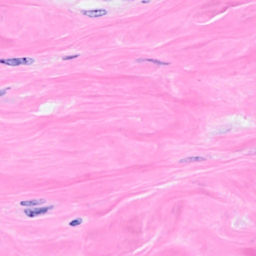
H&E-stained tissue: Breast